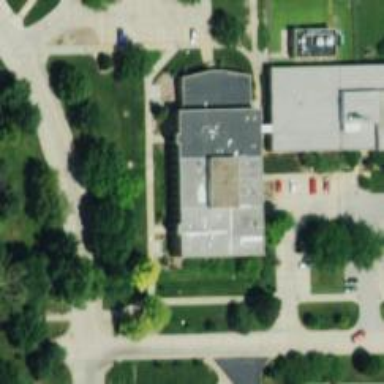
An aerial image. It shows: Veterinary facility.